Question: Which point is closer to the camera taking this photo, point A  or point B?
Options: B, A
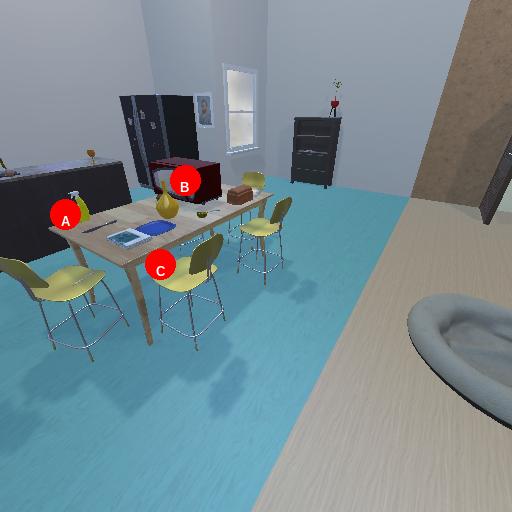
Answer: B